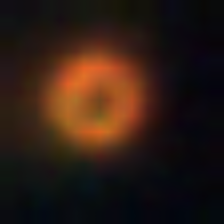
Taxon: NanoPlankton
Group: Other